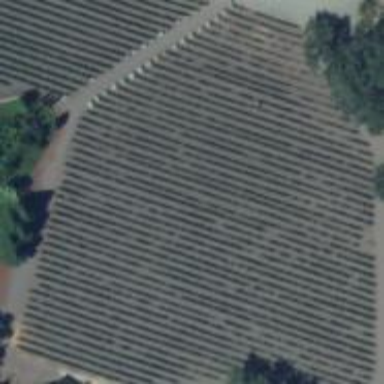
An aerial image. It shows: Vineyard growing wine grapes.